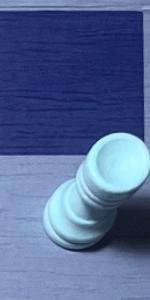
Label: Rook_White